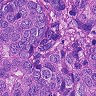
Metastatic tissue present: yes